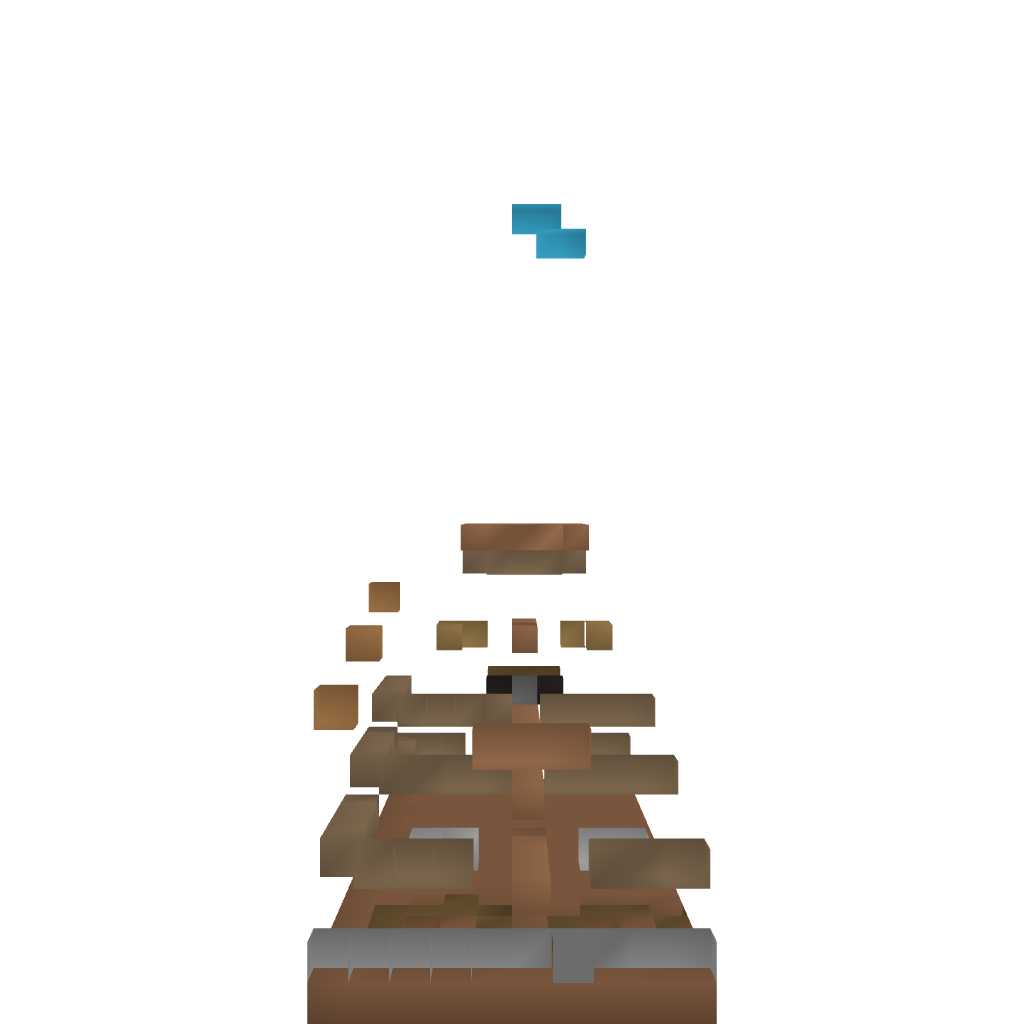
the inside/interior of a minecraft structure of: Veg Farm